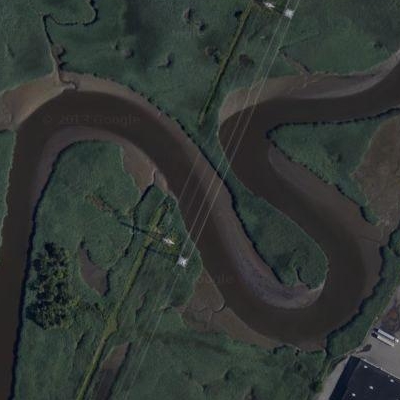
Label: RiverLake